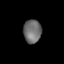
Tissue: lung
Cell type: Epithelial cells
Senescence score: 0.2101
Nuclear area (px): 413
Mean DAPI intensity: 108.768